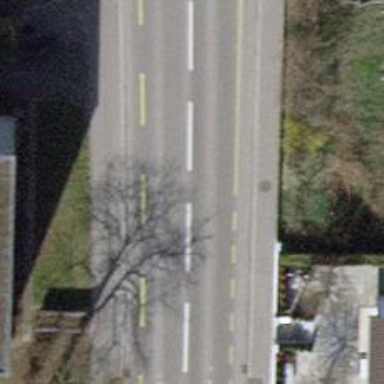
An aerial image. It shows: Unmarked asphalt crossing on cycleway road.